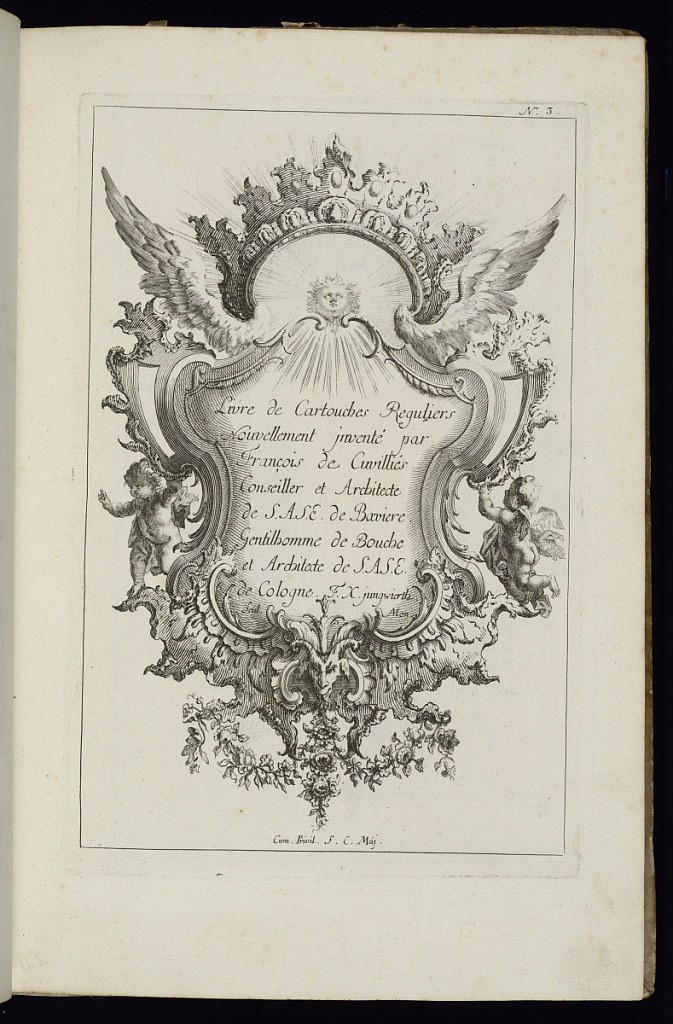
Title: Title Page
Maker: François de Cuvilliés the Elder, Belgian, 1695 - 1768
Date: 1738
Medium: Etching and engraving on paper
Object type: Bound print
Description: Cartouche topped with a crown and a pair of wings. Two putti at either side, floral vegetation and ornament.